Question: Before getting to the question let me provide a little background. First MyMainForm starts which does two things it initializes a form called Form2 and then calls a method in a different class passing that method an instance of Form2 as a parameter. This can be seen from the figure below. The method then runs a different method say 'RunInThread' in a new thread. Now what I want to know is how I can change data on a textbox on form2 through the RunInThread Method.The Picture also explain my scenario. I tried creating a delegate to a method which changes the text in the textbox and that delegate was in Form2 Class however it seems that you cannot call that delegate from the RunInThread method. Any suggestions on how I could change the text in the Textbox of Form2 through RunInThread method.

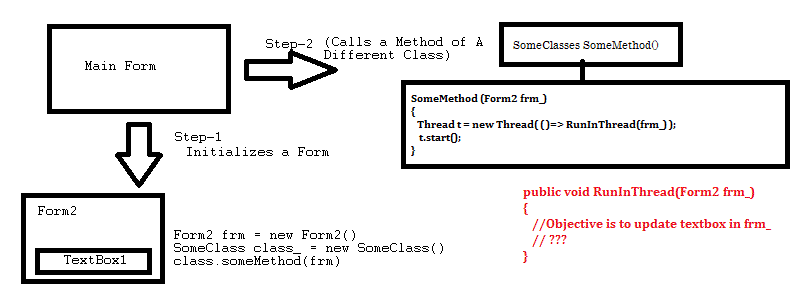
Answer: Inside the method, RunInThread(Form2 frm_) do something like this:
'''
frm_.BeginInvoke( new System.Windows.Forms.MethodInvoker( () =>
{
frm_.myTextBox.Text = "Hey this updated!!";
}));
'''
This will cause the myTextBox.Text property setter to be called via the windows forms GUI thread that frm_ was created on.